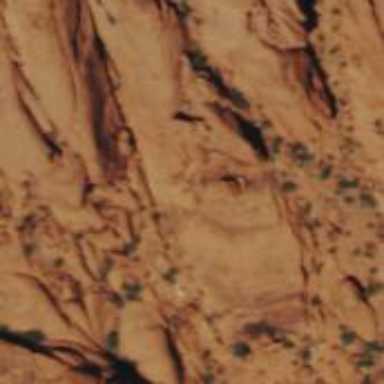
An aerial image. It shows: Red cliff in the natural landscape.